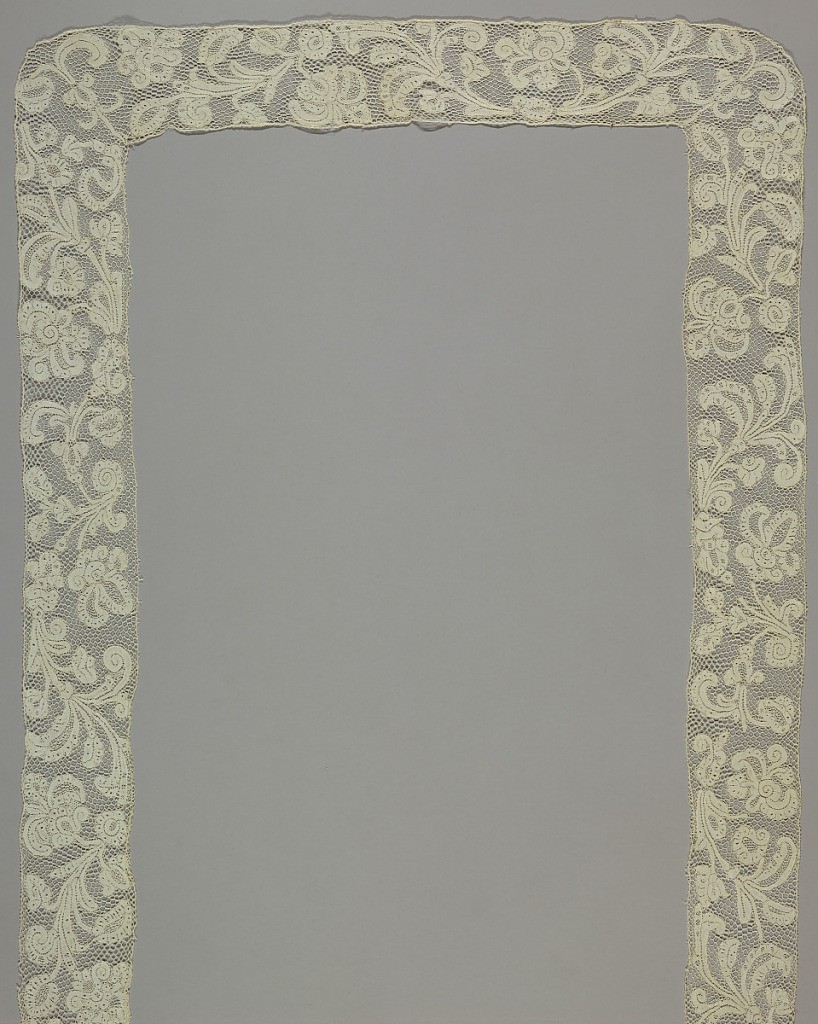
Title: Border
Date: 18th century
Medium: linen Technique: bobbin lace, discontinuous tape
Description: Border of large scale floral forms running in a serpentine pattern.